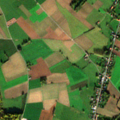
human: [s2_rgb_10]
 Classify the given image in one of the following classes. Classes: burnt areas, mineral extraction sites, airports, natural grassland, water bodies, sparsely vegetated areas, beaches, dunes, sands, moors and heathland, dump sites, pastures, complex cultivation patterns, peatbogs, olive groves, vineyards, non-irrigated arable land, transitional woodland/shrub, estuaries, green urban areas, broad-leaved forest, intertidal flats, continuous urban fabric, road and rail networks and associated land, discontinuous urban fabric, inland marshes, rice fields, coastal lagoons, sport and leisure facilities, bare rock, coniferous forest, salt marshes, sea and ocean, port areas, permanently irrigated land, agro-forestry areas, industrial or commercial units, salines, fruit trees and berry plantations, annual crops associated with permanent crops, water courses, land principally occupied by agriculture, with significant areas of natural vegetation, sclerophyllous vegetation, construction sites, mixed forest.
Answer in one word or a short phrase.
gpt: discontinuous urban fabric, non-irrigated arable land, pastures, complex cultivation patterns, broad-leaved forest